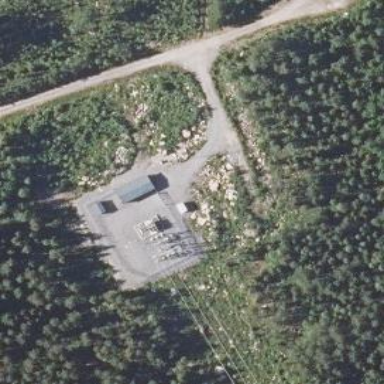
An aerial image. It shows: Distribution substation surrounded by fence.